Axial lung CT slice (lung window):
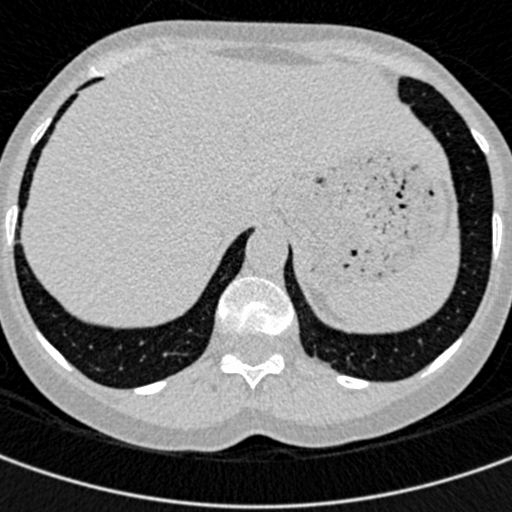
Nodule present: no